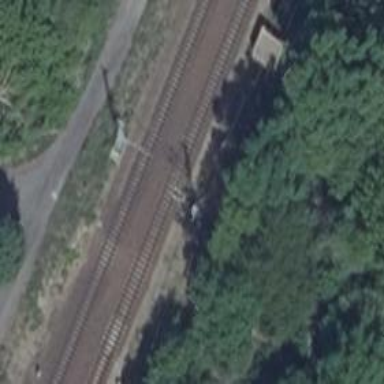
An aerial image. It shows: Railway with electrified contact lines.